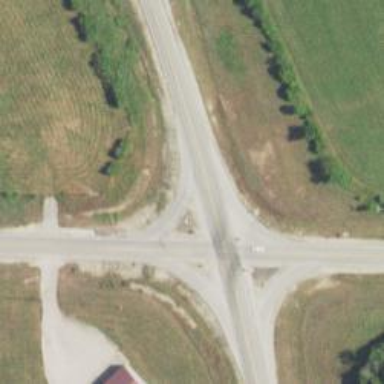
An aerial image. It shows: Stop road.